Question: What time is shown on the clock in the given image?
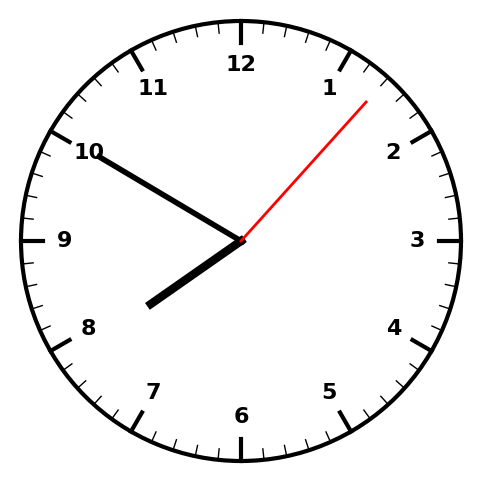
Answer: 07:50:07